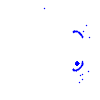
Particle: pion